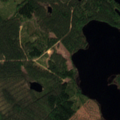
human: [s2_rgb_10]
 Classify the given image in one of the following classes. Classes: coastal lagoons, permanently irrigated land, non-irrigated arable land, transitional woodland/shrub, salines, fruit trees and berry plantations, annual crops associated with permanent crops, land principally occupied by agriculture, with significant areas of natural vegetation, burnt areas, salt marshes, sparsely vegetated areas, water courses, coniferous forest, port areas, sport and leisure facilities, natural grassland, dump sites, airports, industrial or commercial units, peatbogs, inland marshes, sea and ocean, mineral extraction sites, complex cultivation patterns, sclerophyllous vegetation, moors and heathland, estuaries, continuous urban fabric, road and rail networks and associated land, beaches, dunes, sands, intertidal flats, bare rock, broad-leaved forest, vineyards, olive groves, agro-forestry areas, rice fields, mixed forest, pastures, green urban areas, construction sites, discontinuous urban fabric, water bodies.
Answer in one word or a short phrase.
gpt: coniferous forest, water bodies